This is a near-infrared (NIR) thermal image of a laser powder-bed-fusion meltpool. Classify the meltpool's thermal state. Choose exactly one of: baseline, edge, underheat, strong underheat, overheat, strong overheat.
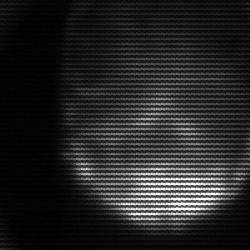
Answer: edge